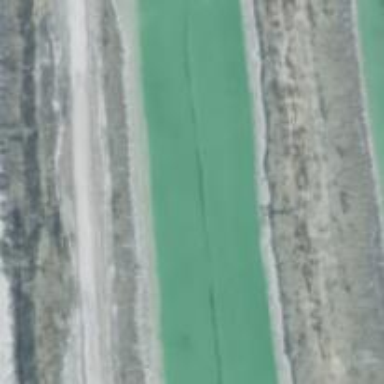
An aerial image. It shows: Salt pond.